Question: OK, I've looked around online, in the documentation, and in the source code and I'm not getting anywhere on this problem. So I'm working on a Flask project with wtforms and bootstrap where I need to display the same form multiple times on a page. Specifically, this form:
'''
class ProblemForm(Form):
def __init__(self, formdata=None, obj=None, prefix='', title="", **kwargs):
super(self.__class__, self).__init__(formdata=None, obj=None, prefix='', **kwargs)
self.title = title
opts = RadioField("Possible Corrections")
alias_of = StringField("Alias of")
select_alias = BooleanField("select_alias")
user_input = StringField("New Entry")
select_uinput = BooleanField("select_uinput")
'''
In the controller logic (see bellow) I found that I could just create an array of ProblemForm instances, with the choices set for each "Problem" from data already available in the session.
'''
@blueprint.route("/clean/review/<int:start>-<int:end>", methods=["GET", "POST"])
@login_required
def cleaning(start, end):
prob_forms = []
for pif in xrange(start, end+1):
pf = ProblemForm(request.form, title=session["problems"][pif][0])
pf.opts.choices = [(pr, pr) for pr in session["problems"][pif][1]]+[('<null>', '<null>')]
prob_forms.append(pf)
if request.method == "POST":
pass
return render_template("main/cleaning.html", forms=prob_forms, buttons=ControlButtons(),
start=start, end=end)
'''

The frustrating thing is that this works. When the form is posted the
request.form.lists() contains: [('select_uinput', [u'7']), ('user_input', [u'', u'', u'', u'', u'', u'', u'', u'']), ('select_alias', [u'2']), ('alias_of', [u'', u'Dirty Jobs with Mike Rowe', u'', u'', u'', u'', u'', u'']), ('opts', [u'Paradise']), ('next', [u'Next'])]. I can work with this; one of the checkboxes was selected on the 7th form, the other was selected on the 2nd form, on the second form the user typed 'Dirty Jobs with Mike Rowe' in the "alias_of" box, etc.
The problem is the RadioField named "opts". It seems to only save the last button the user pressed. Anyone know why this might be, or where I should look for more information?
Here is the template, if that is of any use:
'''
{% extends "layout.html" %}
{% block content %}
<form action="{{ url_for('main.cleaning', start=start, end=end) }}" method="POST" enctype="multipart/form-data">
{% for form in forms %}
{% set outloop = loop %}
<div class="well well-lg">
<h3><em>{{ form.title }}</em>?</h3>
<!-- Possible Master List entries -->
<div class="btn-group" id="opts_{{outloop.index}}" role="group" data-toggle="buttons" aria-label="...">
{% for opt in form.opts %}
{% if loop.first %}
<label class="btn btn-default active">
{% else %}
<label class="btn btn-default">
{% endif %}
{{ opt }} {{ opt.label.text }}
</label>
{% endfor %}
</div><br />
<!-- Alias input -->
<div class="row">
<div class="col-lg-6">
<div class="input-group">
<span class="input-group-addon">
{{ form.select_alias(value=outloop.index) }}
</span>
<span class="input-group-addon" id="basic-addon2">Alias of</span>
{{ form.alias_of(class_="form-control") }}
</div><!-- /input-group -->
</div><!-- /.col-lg-6 -->
</div> <!-- /row -->
<!-- END Alias input -->
<!-- New Entry input -->
<div class="row">
<div class="col-lg-6">
<div class="input-group">
<span class="input-group-addon">
{{ form.select_uinput(value=outloop.index) }}
</span>
<span class="input-group-addon" id="basic-addon2">New Entry</span>
{{ form.user_input(placeholder=form.title, class_="form-control") }}
</div><!-- /input-group -->
</div><!-- /.col-lg-6 -->
</div> <!-- /row -->
</div>
<!-- END Alias input -->
{% endfor %}
{{ buttons.back() }} {{ buttons.next() }} {{ buttons.save() }}
</form>
{% endblock %}
'''
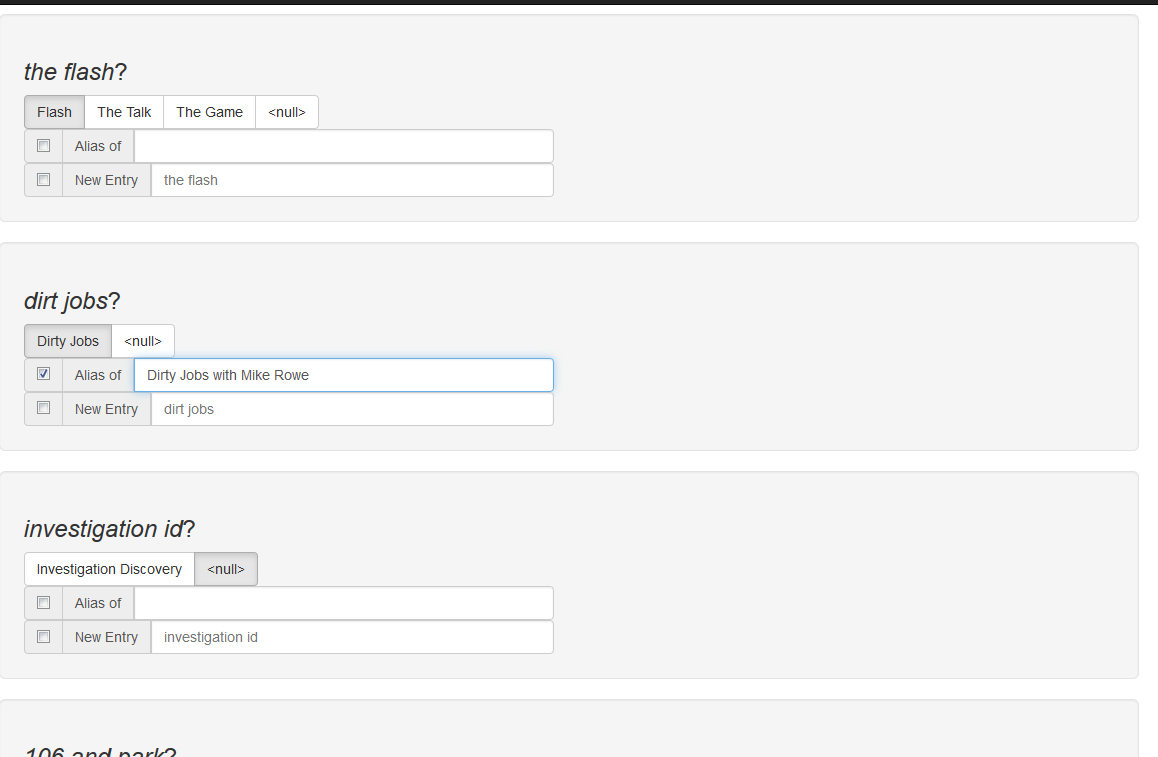
Answer: Option 1: Give each form instance <URL>:
'''
for pif in xrange(start, end+1):
pf = ProblemForm(request.form, title=session["problems"][pif][0], prefix='problem-%d' % pif)
# etc
'''
Option 2: Alternately, WTForms can generate prefixed forms for you if you come up with an enclosing form using a <URL> of FormFields.
'''
class EnclosingForm(Form):
problems = FieldList(FormField(ProblemForm))
'''
Then use <URL> to add subforms in your loop instead:
'''
form = EnclosingForm(request.form)
for i, pif in enumerate(xrange(start, end+1)):
if len(form.problems.entries) <= i:
form.problems.append_entry({'title': session["problems"][pif][0]})
# etc
'''